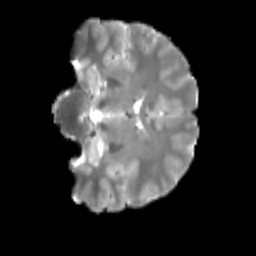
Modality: T2w
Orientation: coronal
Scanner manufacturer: siemens
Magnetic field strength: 3 T
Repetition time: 4 s
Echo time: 0.0594 s